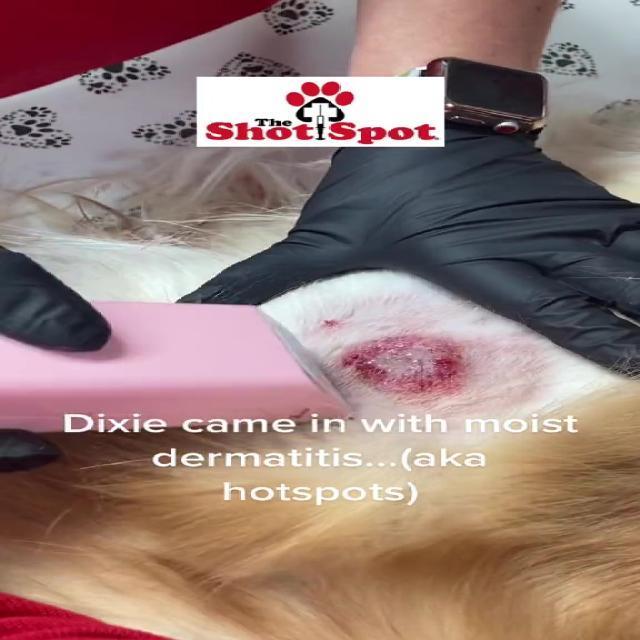
Canine dermatitis — inflammation of the skin presenting with erythema, pruritus, papules, and excoriation. May be allergic, contact, or atopic in origin.